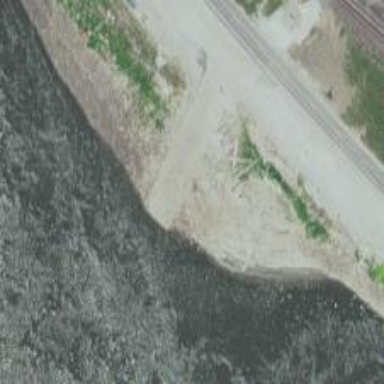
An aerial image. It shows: Slipway on leisure land.